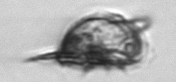
Label: Amylax